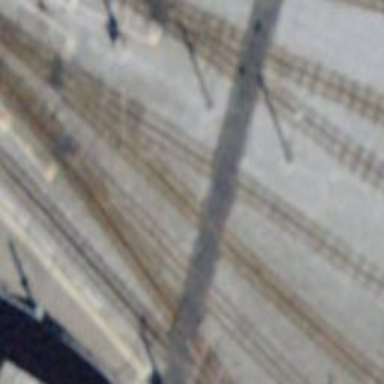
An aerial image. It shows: Crossing for the railway.